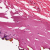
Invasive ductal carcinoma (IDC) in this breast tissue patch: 0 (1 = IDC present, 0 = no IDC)